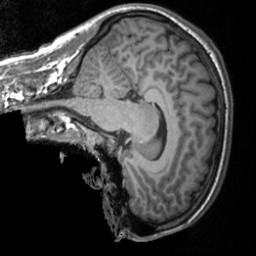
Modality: T1w
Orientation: sagittal
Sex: male
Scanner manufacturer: siemens
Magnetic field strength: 3 T
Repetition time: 1.9 s
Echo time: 0.00226 s